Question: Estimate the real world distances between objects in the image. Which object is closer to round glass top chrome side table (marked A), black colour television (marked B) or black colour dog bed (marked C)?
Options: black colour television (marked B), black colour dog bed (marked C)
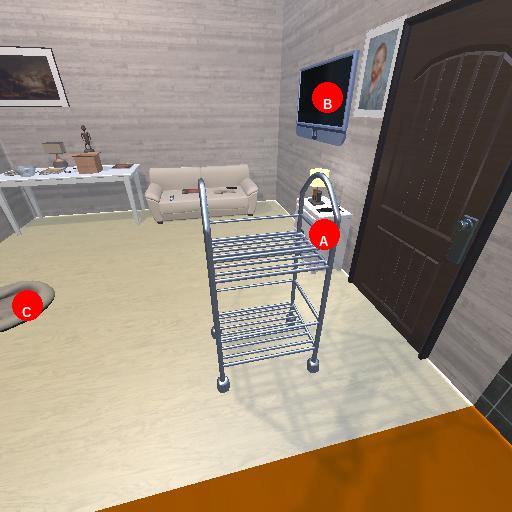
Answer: black colour television (marked B)